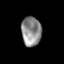
Tissue: lung
Cell type: Others
Senescence score: 0.2362
Nuclear area (px): 573
Mean DAPI intensity: 140.047